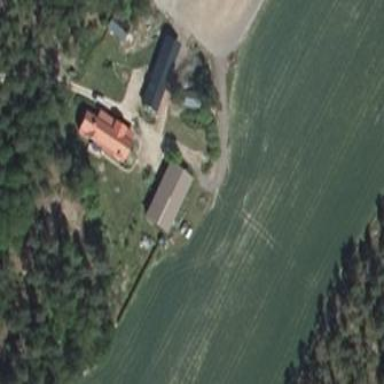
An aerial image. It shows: Farmyard area.